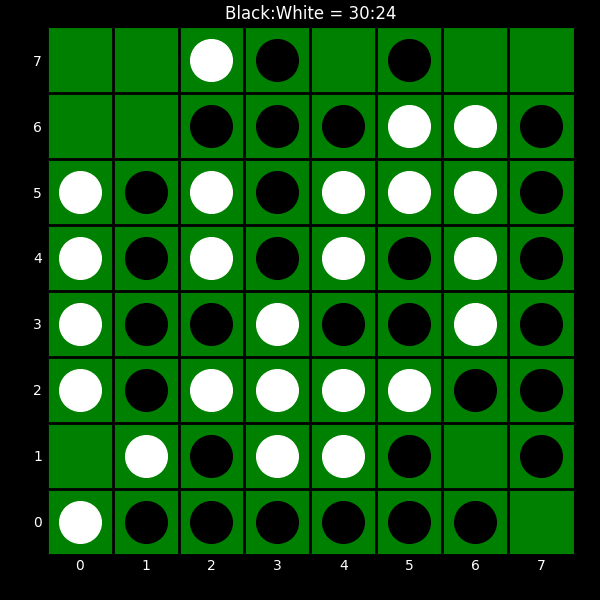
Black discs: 30
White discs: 24